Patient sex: M
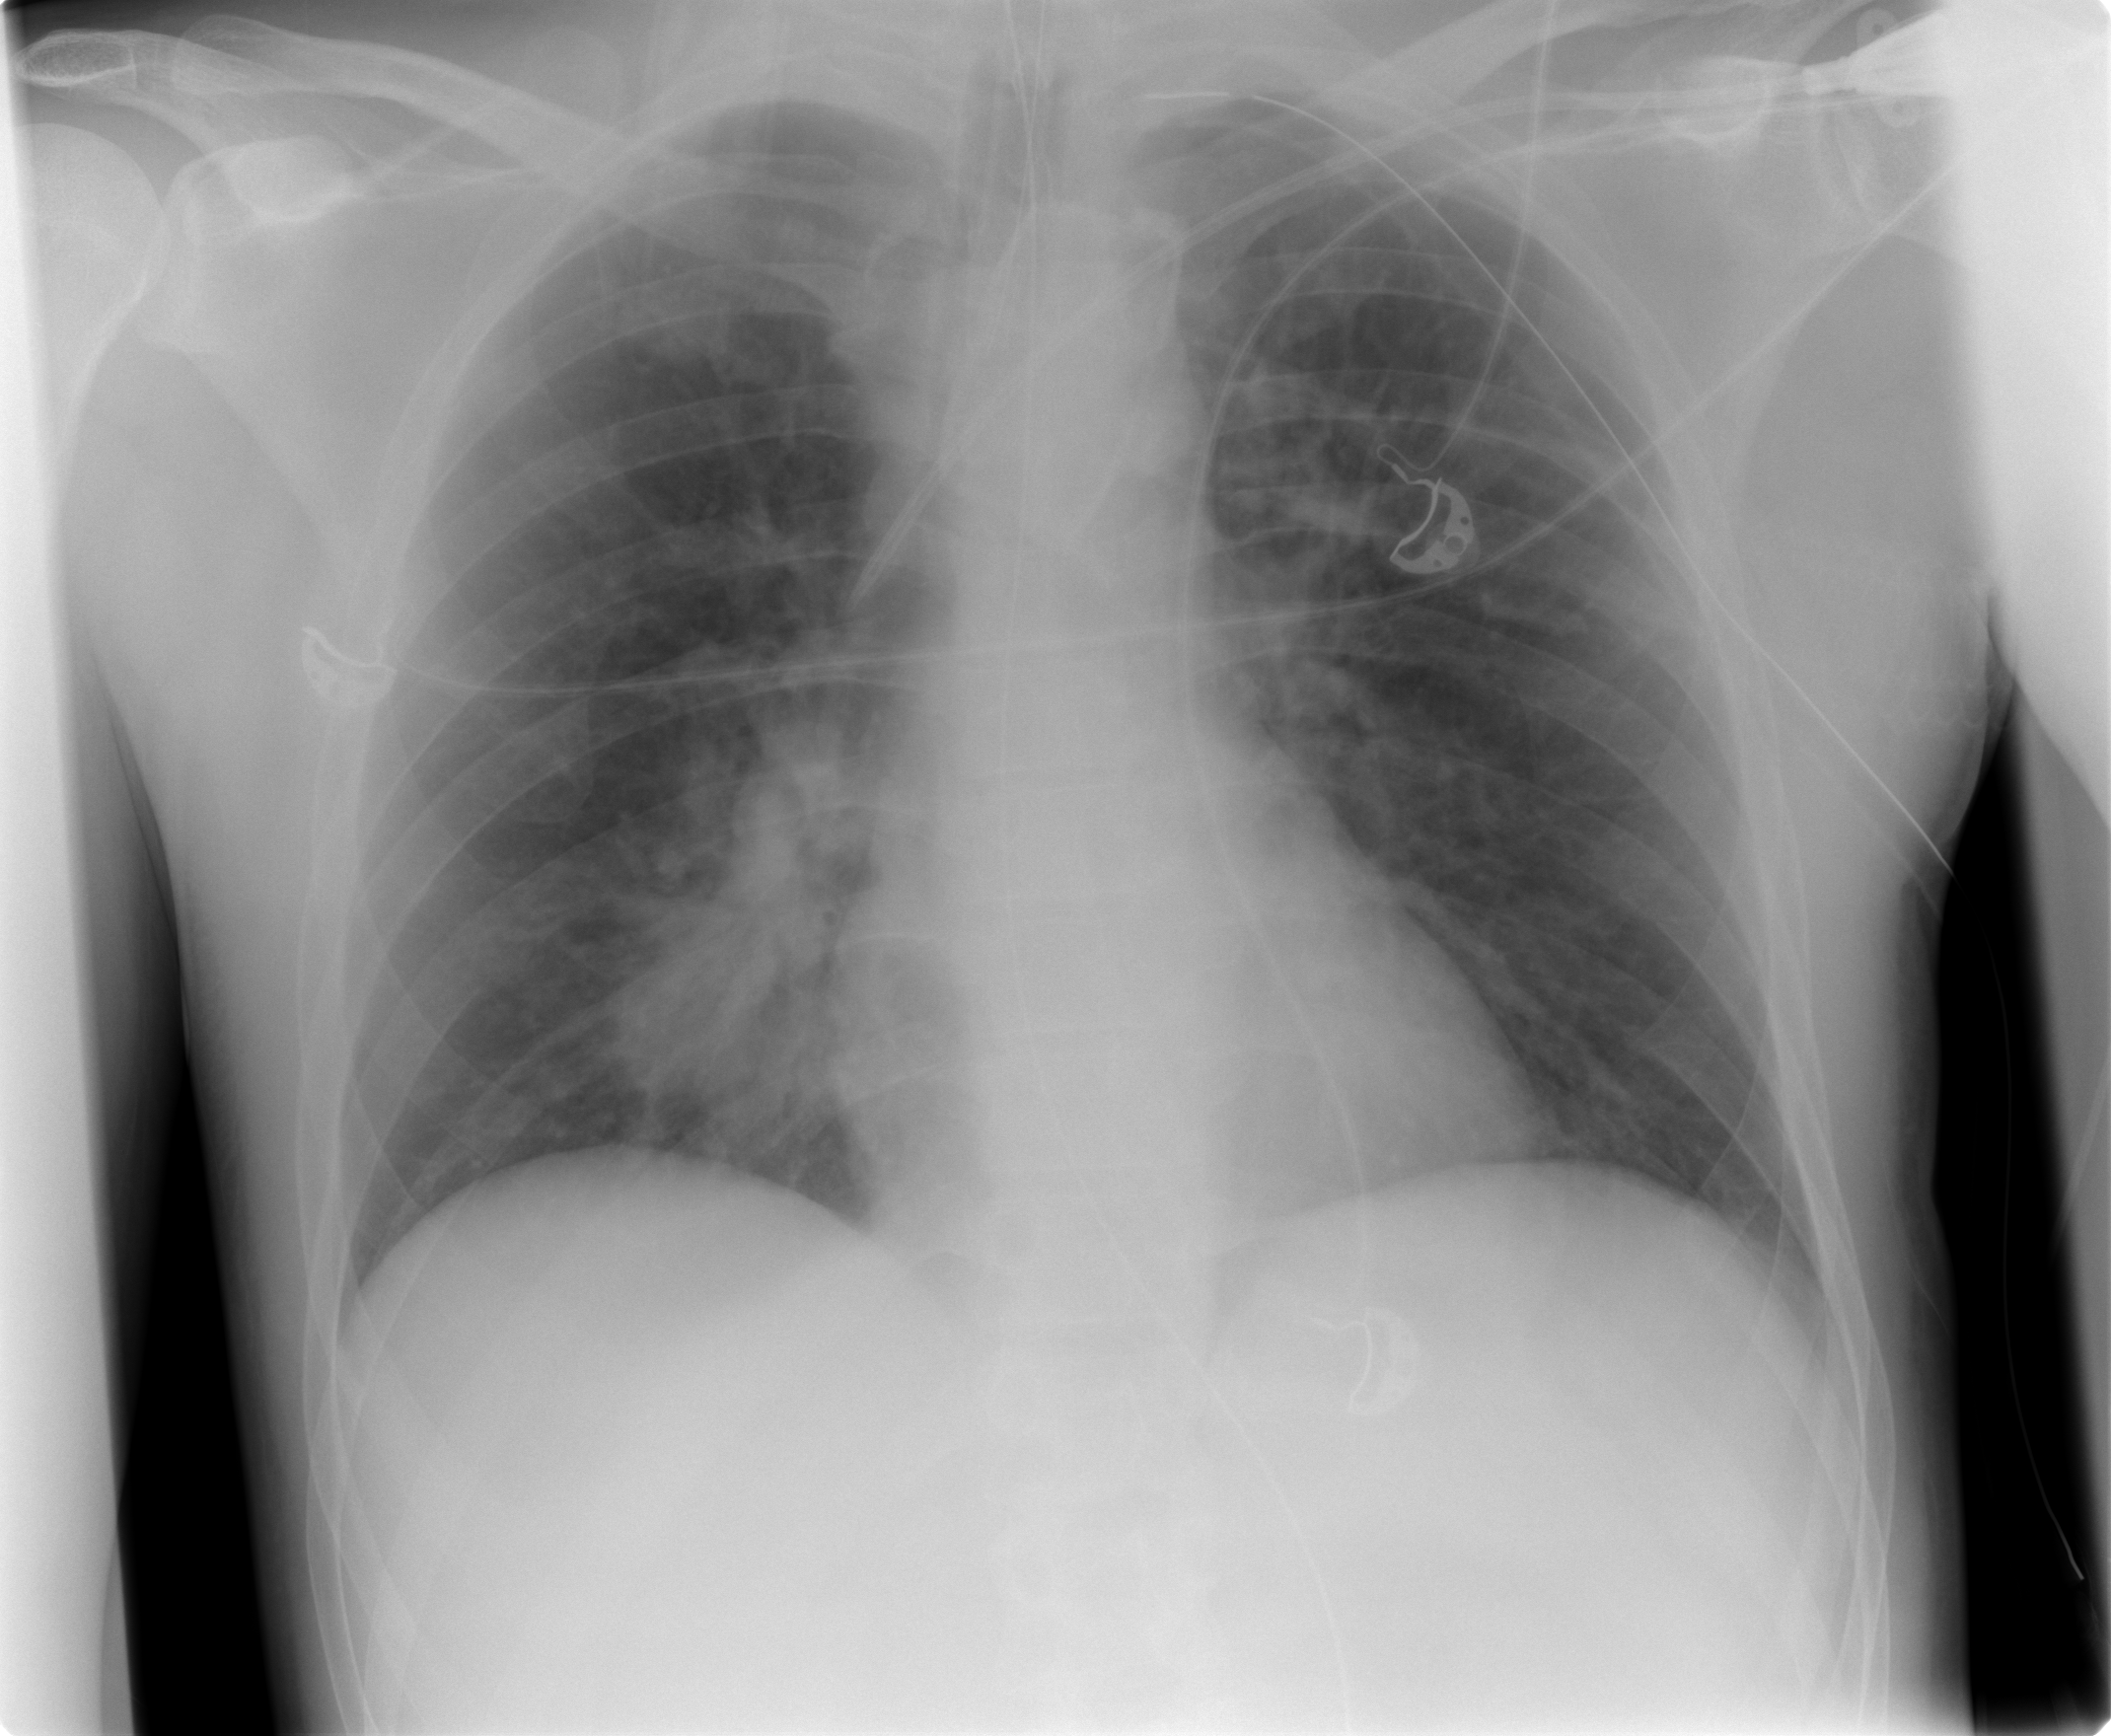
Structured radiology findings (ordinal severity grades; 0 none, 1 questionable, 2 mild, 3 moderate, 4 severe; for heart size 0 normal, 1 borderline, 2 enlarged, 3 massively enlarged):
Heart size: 0
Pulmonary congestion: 0
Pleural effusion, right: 0
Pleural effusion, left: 0
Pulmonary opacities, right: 2
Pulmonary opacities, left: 0
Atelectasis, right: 0
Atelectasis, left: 0